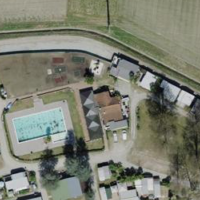
EUNIS habitat code: 54
Species observed at this site:
Phytolacca americana